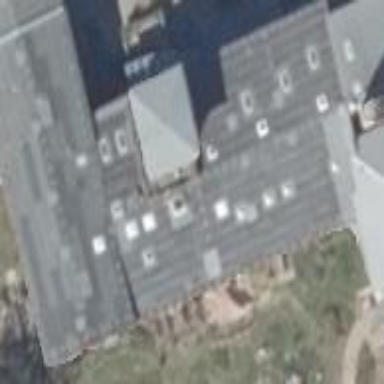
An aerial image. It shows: Gabled roof made of tar paper on apartment building.